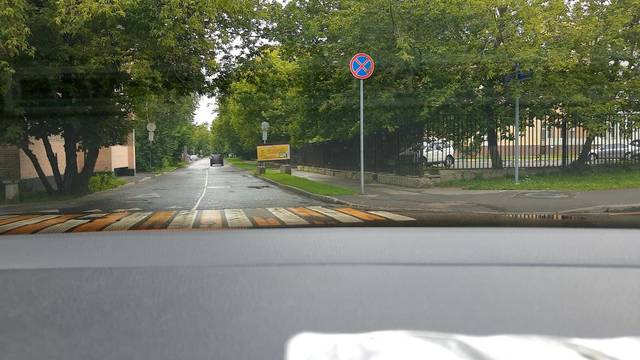
Region: Russia
Coordinates: 55.804, 37.719